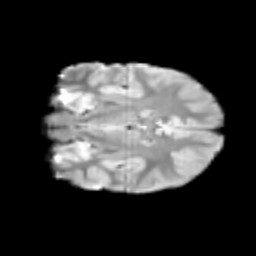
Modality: T2w
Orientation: coronal
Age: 11
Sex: male
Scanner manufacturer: siemens
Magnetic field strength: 3 T
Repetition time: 3.8 s
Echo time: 0.07 s